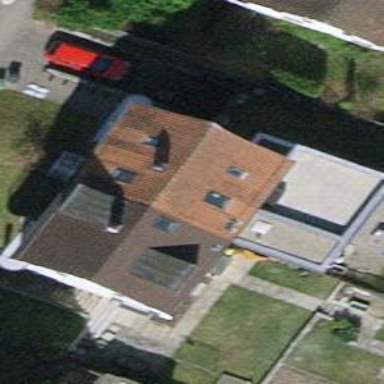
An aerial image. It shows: Building with tile roof.